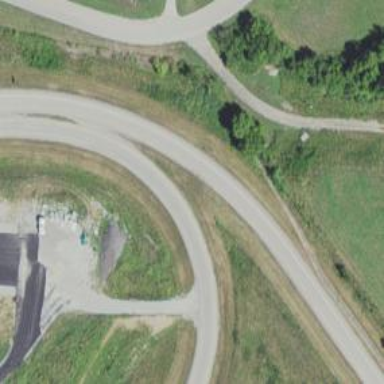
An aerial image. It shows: Trunk link highway.